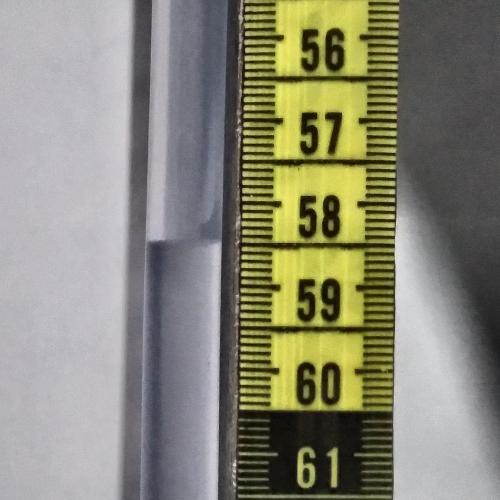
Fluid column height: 58.5 cm